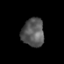
Tissue: prostate
Cell type: Myeloid cells
Senescence score: 0.3105
Nuclear area (px): 615
Mean DAPI intensity: 88.249